Field crop: maize
Growth stage: 2
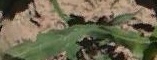
Species: maize